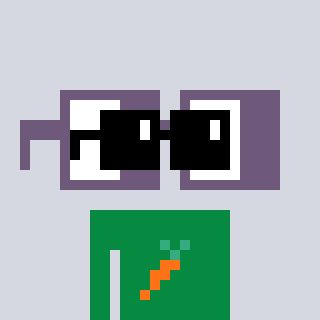
a pixel art character with square black sunglasses, a glasses-shaped head and a green-colored body on a cool background